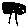
Label: tree